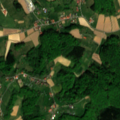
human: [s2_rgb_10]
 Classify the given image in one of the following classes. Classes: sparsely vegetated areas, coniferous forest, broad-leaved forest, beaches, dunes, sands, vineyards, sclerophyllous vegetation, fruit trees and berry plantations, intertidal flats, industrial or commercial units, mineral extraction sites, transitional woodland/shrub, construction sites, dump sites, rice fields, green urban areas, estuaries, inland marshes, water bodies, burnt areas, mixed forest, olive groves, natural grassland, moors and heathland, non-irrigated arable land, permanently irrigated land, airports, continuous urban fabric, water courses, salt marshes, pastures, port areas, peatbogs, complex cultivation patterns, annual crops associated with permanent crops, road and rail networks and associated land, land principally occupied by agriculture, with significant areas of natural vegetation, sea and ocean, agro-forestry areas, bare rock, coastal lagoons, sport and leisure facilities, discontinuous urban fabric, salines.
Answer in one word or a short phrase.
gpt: non-irrigated arable land, pastures, complex cultivation patterns, land principally occupied by agriculture, with significant areas of natural vegetation, broad-leaved forest